Question: I'm having some timeout issues with my WCF services.
I've been doing load-testing on my web-application (silverlight). The test-scenario involves making a few WCF service calls (services are hosted locally on the IIS). I'm doing a step load-test where I start with one user and add a new user each minute. It runs fine until about 20 minutes when the tests starts failing - timeout errors start flooding in. The test-results looks like this:

The red line at bottom right shows the % processor time, at about 20 minutes it drops. The graph at the bottom left shows time it takes to complete each test, and it is around 300s when the tests starts failing. The red line at top left shows number of users.
After 20 min it seems like the IIS stops handling any requests (explains why the % processor time drops). After I've run the test I have to restart the web server node in the IIS in order to get the IIS to handle incoming requests again.
I've tried maxing the throttle settings on the IIS and configured web-services open/close/send/recieve timeouts to be 60 minutes. It does not affect the results. Anyone know what could be causing these timeouts?
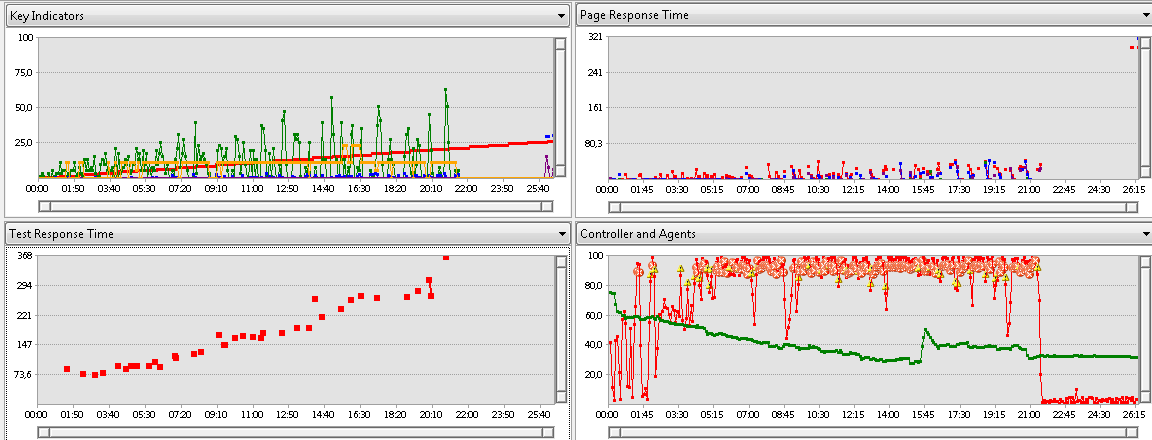
Answer: It in not possible to categorically state what the issue is from these stats. How many requests per second where you getting?
Try starting the test at 10 users and increase by 2 virtual users/min and see if the test still stops at 20 virtual users.
If so, it would indicate something about the resources your virtual users are taking up.
However, given that the CPU is essentially maxed at four virtual users, it would appear that running the test on the web service host machine is less than ideal.
I would not expect 20 virtual users to max out any resources, but 20 virtual users should be enough to flat line your dev machine when it is hosting the web services and running the load test.